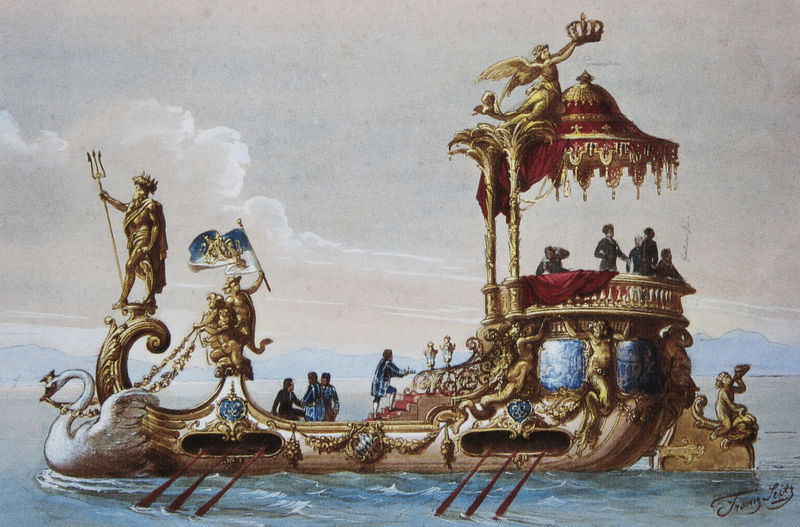
Titel: Entwurf einer vielleicht für den Chiemsee bestimmten Prunkbarke
Künstler: Franz Seitz
Schlagwörter: blau, gemälde, himmel, mann, meer, wasser, wolken, aquarell, landschaft, menschen, see, bunt, frankreich, männer, weiss, zeichnung, rot, tuch, fest, architektur, barock, diener, samt, horn, signatur, horizont, gewässer, figur, gold, reich, adel, klassizismus, krone, rokoko, boot, kahn, paddel, ruder, engel, putte, skulptur, schiff, schrift, wellen, schwan, fahnen, fahne, flagge, berge, gebirge, grafik, graphik, hof, figuren, treppe, kaiser, könig, thron, wein, ruderboot, ruderer, palme, stufen, bayern, balustrade, alpen, druck, herrscher, pracht, brokat, österreich, china, wappen, raute, krönung, chiemsee, baldachin, palmen, fähre, monarchie, livree, prunk, ludwig, gallionsfigur, nachen, rocaille, gondel, ludwig ii., starnberger see, landchaft, barke, könig ludwig, galeere, viktoria, neptun, padel, dreizack, hermen, pomp, poseidon, wasserwesen, goetter, triton, dschunke, se, galionsfigur, tschunke, prunkbarke